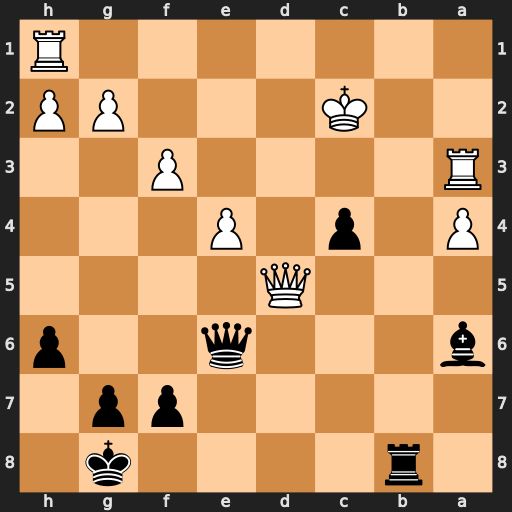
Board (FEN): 1r4k1/5pp1/b3q2p/3Q4/P1p1P3/R4P2/2K3PP/7R
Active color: b
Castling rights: -
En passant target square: -
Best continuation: Qb6 Qe5 c3 Qxb8+ Qxb8